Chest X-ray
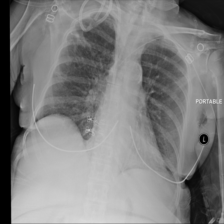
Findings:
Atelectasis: negative
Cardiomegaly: negative
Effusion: negative
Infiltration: negative
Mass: negative
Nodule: negative
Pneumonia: negative
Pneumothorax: negative
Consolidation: negative
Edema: negative
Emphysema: negative
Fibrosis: negative
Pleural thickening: negative
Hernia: negative